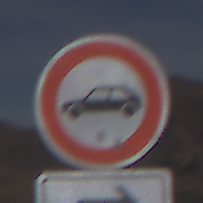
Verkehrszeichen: VerbotPersonenkraftwagen
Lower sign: RichtungsangabeDurchPfeile5
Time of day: MorningAfternoon
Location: Outdoor (Nature)
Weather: PartlyCloudy
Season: NotSpecified
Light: Natural